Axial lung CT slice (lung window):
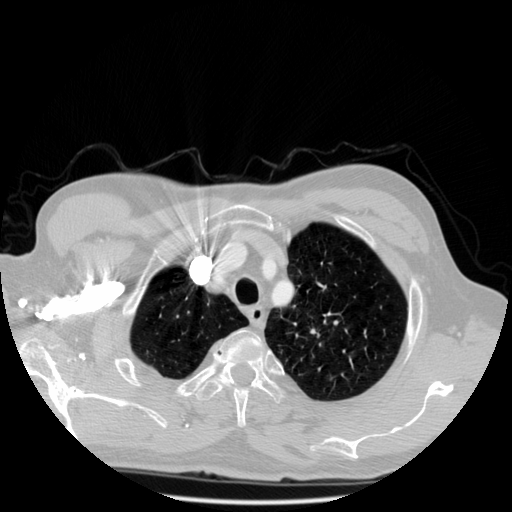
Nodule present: no